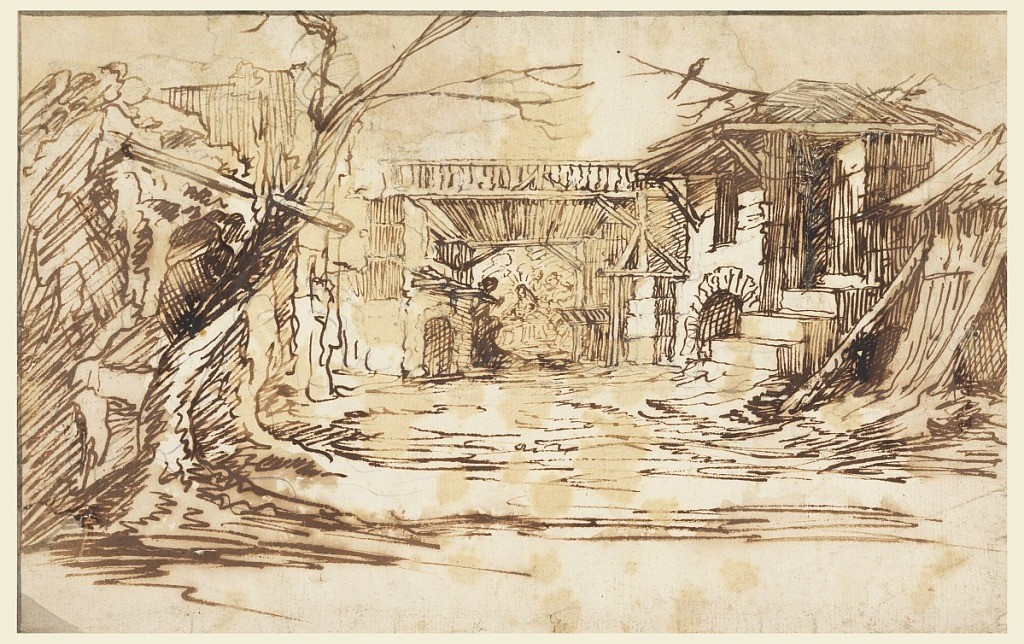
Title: Set for a Christmas Crèche (Nativity)
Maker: Leonardo Scaglia, French, active Italy, 1640 – 1650
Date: ca. 1750
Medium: Pen and brown ink on cream paper
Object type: Drawing
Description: Design for a Christmas creche.  A courtyard with a building and a tree on the left and a building with a thatched roof on right.  In the center the Virgin and Child.